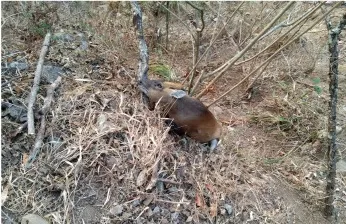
Dead barking deer.
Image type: medical_photograph (other_medical_photograph)